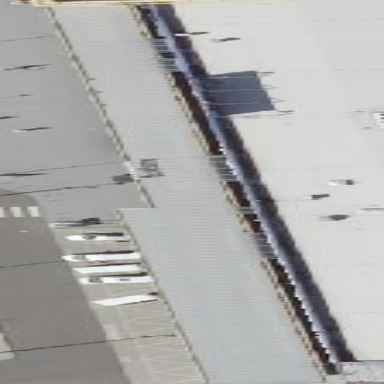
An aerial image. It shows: View of roof of building.